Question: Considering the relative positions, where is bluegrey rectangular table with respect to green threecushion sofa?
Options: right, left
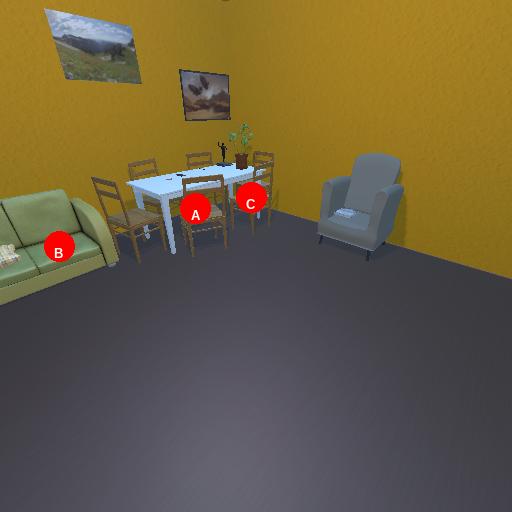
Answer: right